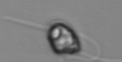
Label: flagellate_morphotype1